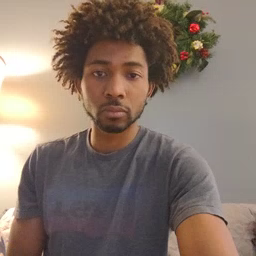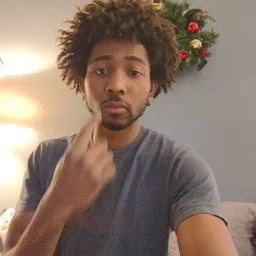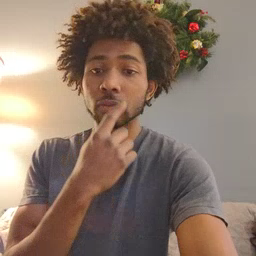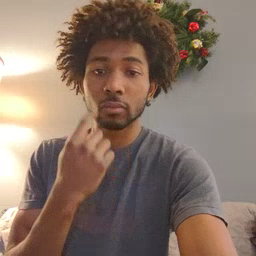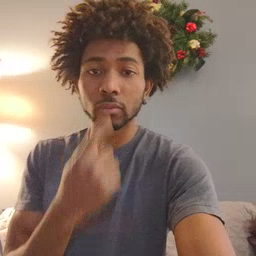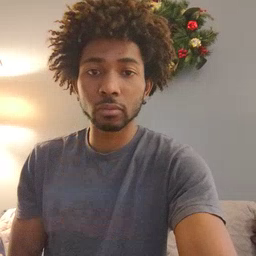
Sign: lips